Brain MRI, t2w sequence, axial 2D slice.
Patient: age 44, sex F, weight 95 kg, height 1.95 m
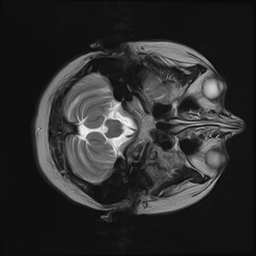